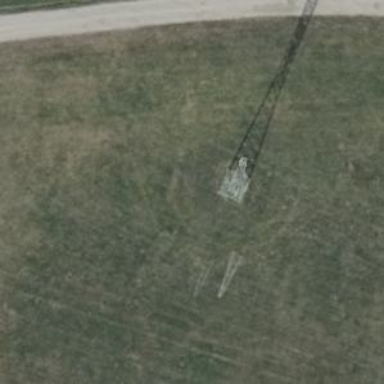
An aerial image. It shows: Power tower.